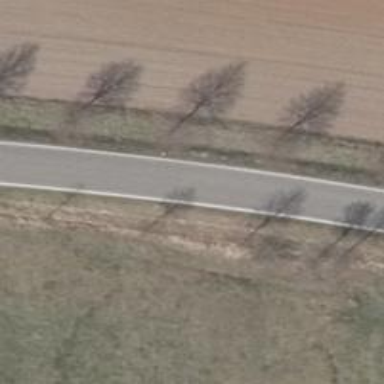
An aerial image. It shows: Secondary road with asphalt surface.